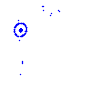
Particle: kaon